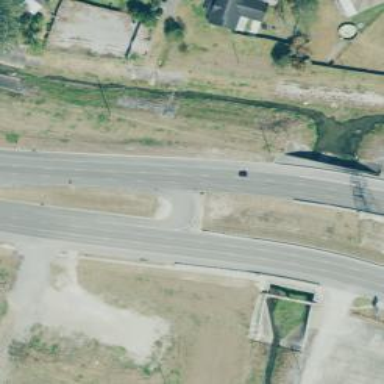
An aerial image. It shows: Primary link highway.